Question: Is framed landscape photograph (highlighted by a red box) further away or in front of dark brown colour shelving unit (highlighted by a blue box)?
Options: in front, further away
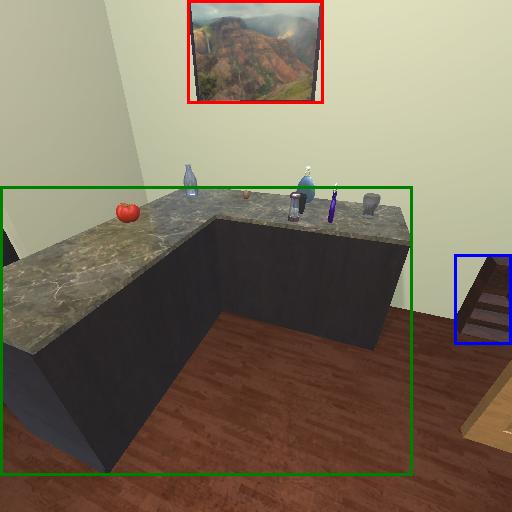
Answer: in front